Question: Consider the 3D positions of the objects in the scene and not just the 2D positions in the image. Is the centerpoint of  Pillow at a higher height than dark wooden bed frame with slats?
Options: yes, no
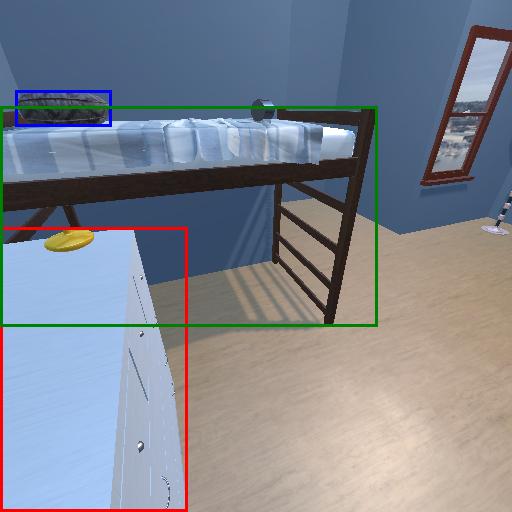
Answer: yes